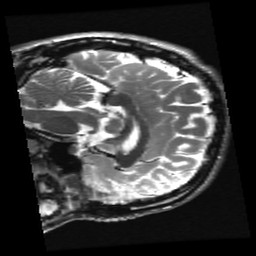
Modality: T2w
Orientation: sagittal
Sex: male
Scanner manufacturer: ge
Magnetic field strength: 3 T
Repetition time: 5 s
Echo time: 0.1012 s